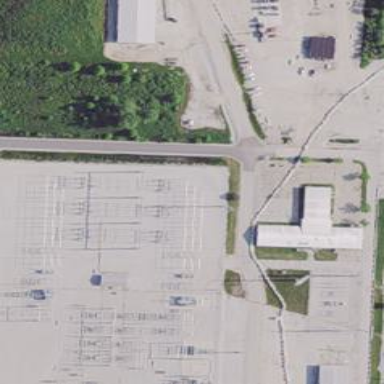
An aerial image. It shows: Switch used for power control.